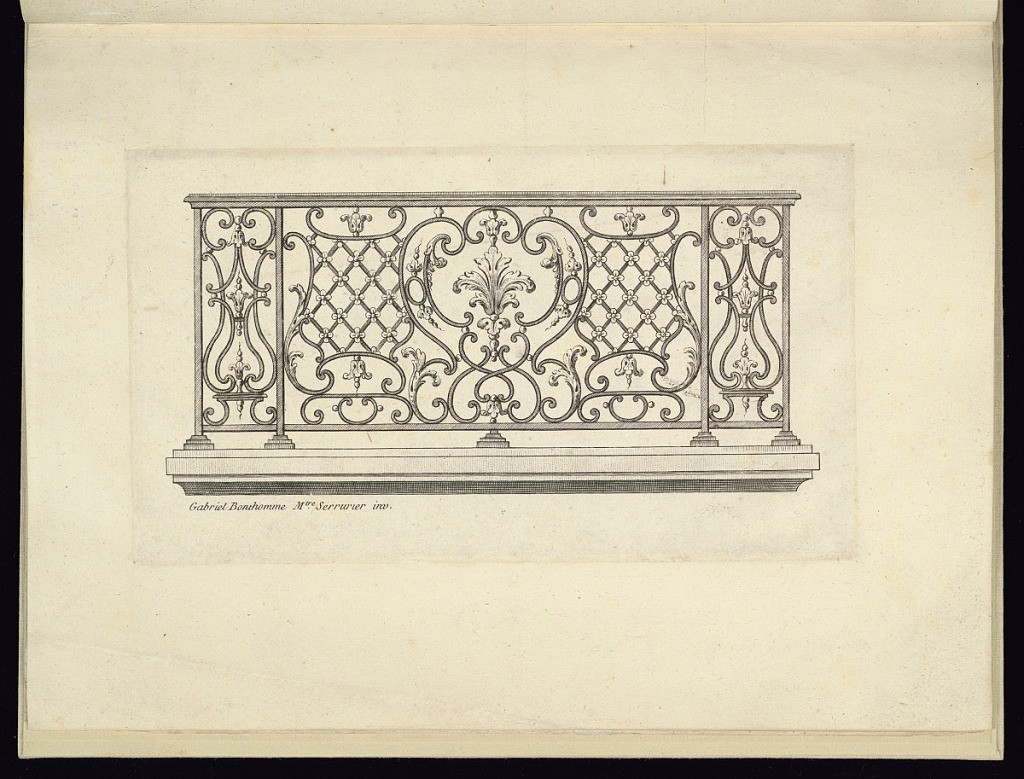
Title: Design for a Balustrade
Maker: Gabriel Bonthomme, France, active ca. 1775
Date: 1775
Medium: Etching on paper
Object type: Print
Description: Design for a wrought iron balcony balustrade featuring scrolling leaves, foliage, beads, a floral diaper pattern, and c-scrolls. The plate is signed.